Question: I am trying to sum the results of the following sql code.
'''
SELECT users.username, users.cell, users.date, coin_bank.bought_coins
FROM users
LEFT JOIN coin_bank ON users.username = coin_bank.seller
WHERE users.sponserid = '27'
'''
The above code works, I however want to sum the bought_coins which are returning as duplicate.
I have tried sub queries I can't seem to get it right. Any help will be appreciated.

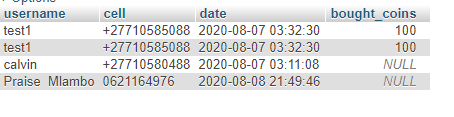
Answer: You have to GROUP BY and then you can SUM the amount,
EvERY column in a query with GROUP BY has to be in the GROUP BY or have a <URL>
so that mysql knows which date for example to get in this case the last entry date
'''
SELECT users.username,
users.cell,
MAX(users.date),
SUM(coin_bank.bought_coins)
FROM users
LEFT JOIN coin_bank ON users.username=coin_bank.seller
WHERE users.sponserid = '27'
GROUP BY users.username,
users.cell
'''